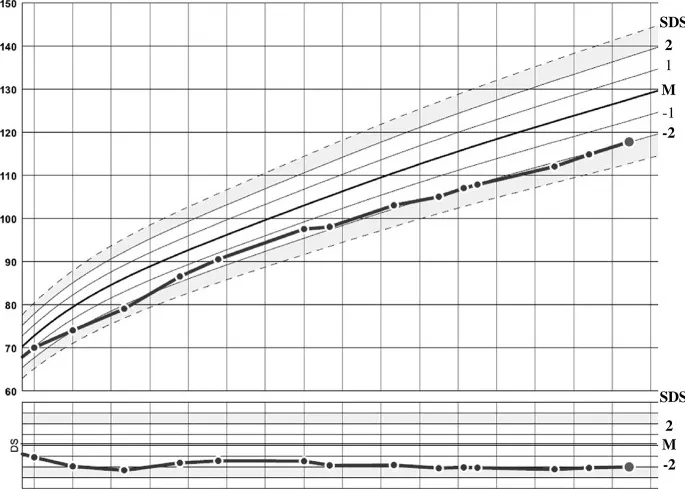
Growth curve of the patient in centimeters and standard deviation score (SDS).
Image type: chart (chart)